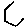
Label: hexagon